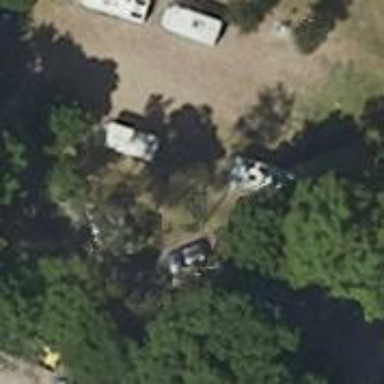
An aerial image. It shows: Caravan site with grass as the surface.